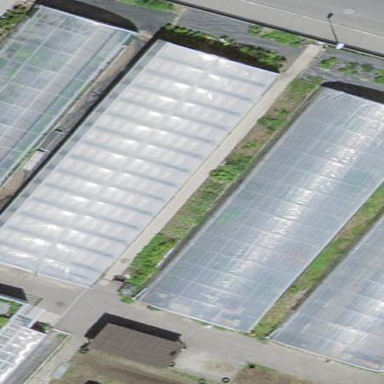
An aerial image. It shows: Greenhouse.